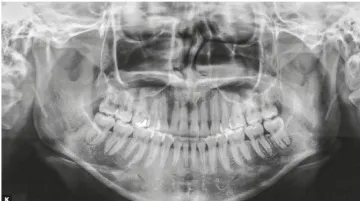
Panoramic radiograph.
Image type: radiology (x_ray)